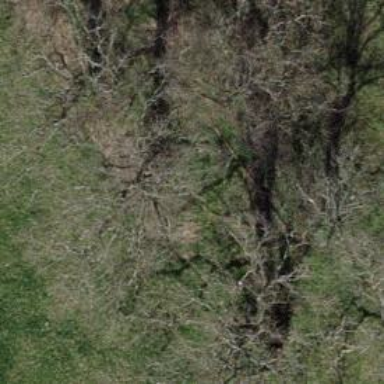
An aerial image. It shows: Beautiful tree in nature.